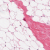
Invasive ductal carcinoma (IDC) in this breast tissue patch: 0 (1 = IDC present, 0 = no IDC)